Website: walmart
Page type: customer-info-address
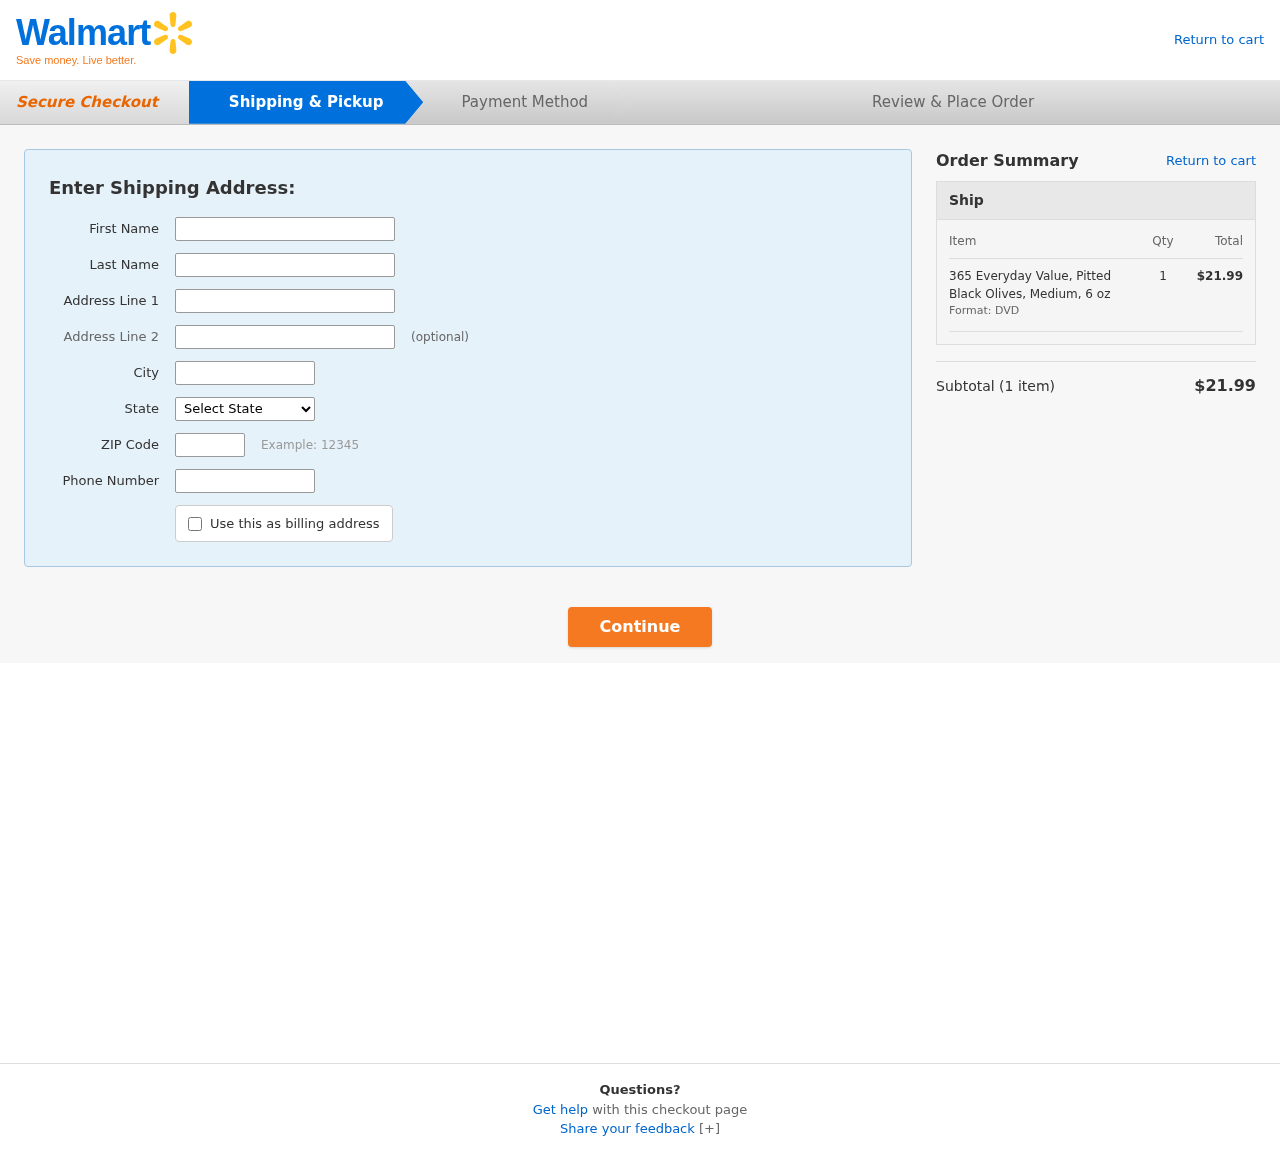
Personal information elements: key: PII_CITY
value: Collinsmouth
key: PII_FIRSTNAME
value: Amanda
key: PII_LASTNAME
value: Ibarra
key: PII_PHONE
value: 3859399762
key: PII_POSTCODE
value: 12580
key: PII_STATE
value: PR
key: PII_STREET
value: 4534 Martinez Lodge
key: PII_STREET2
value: Suite 448
Product elements: key: PRODUCT1_NAME
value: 365 Everyday Value, Pitted Black Olives, Medium, 6 oz
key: PRODUCT1_QUANTITY
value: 1
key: PRODUCT1_LINE_TOTAL
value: $21.99
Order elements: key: ORDER_NUM_ITEMS
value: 1
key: ORDER_SUBTOTAL
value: $21.99